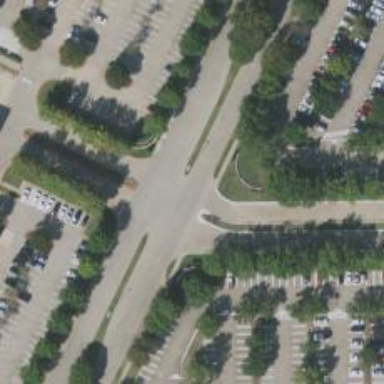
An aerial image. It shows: Tertiary road with separate sidewalks.